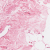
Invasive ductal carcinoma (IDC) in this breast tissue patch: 0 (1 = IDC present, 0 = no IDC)